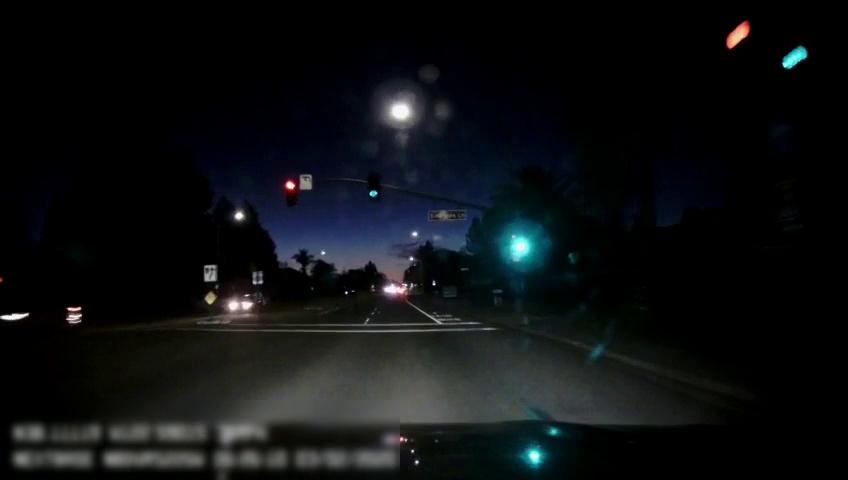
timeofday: Night
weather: Other
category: Drivable Space
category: Vehicles | Car
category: Vehicles | Car
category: Lanes | Current Lane
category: Lanes | Current Lane
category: Lanes | Alternate Lane
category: Traffic | Signs
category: Traffic | Lights
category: Traffic | Lights
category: Traffic | Signs
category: Traffic | Signs
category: Traffic | Signs